Aerial crown-view tile of a tropical tree (Barro Colorado Island, Panama), acquired 20241216:
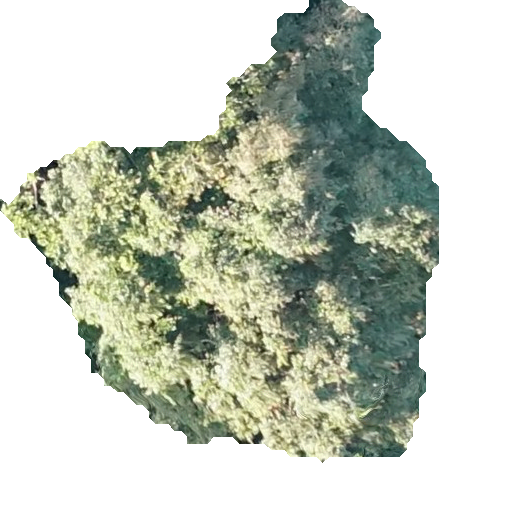
Species: Chrysophyllum cainito
GBIF accepted scientific name: Chrysophyllum cainito
Crown area: 178.932 m²